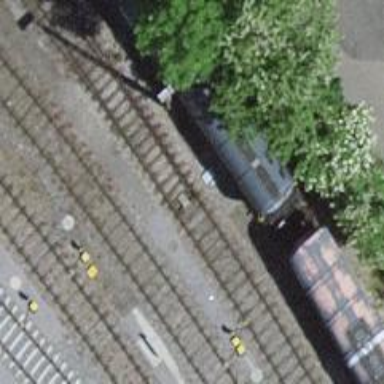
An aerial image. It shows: Railway switch.